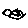
Label: bird